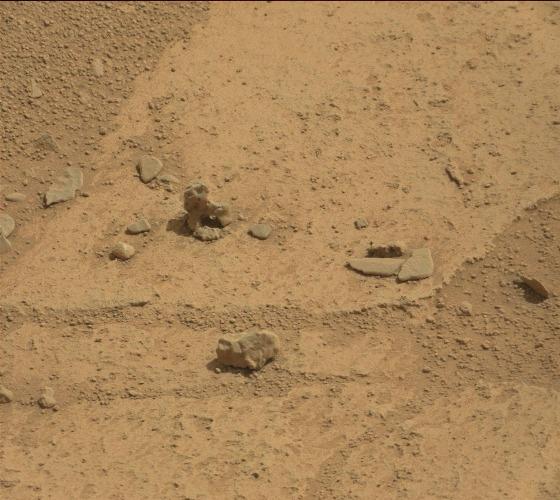
Terrain classes present: Bedrock, Gravel / Sand / Soil, Rock, Shadow